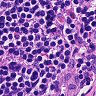
Metastatic tissue present: no